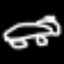
Label: frog